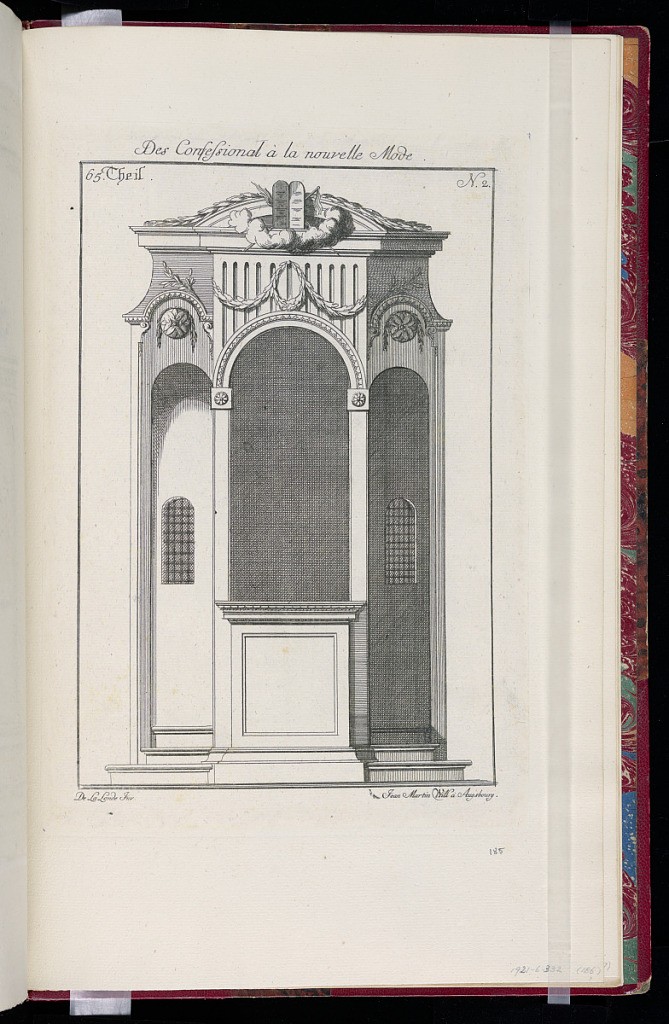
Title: Design for a Confessional
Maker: Richard de Lalonde, French, active 1780–96
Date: late 18th century
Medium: Etching on off-white laid paper
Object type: Print
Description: Design for a confessional with commandment tablets at top. The confessional is decorated with ornament motifs including rosettes, fluting, lamb tongue, and garland. The plate is signed and numbered.